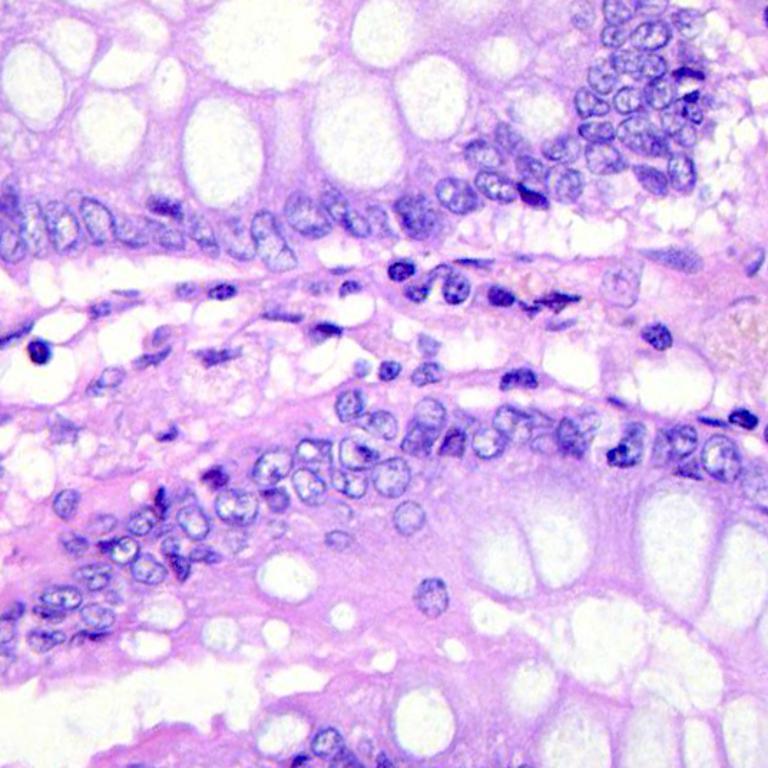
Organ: colon
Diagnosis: benign